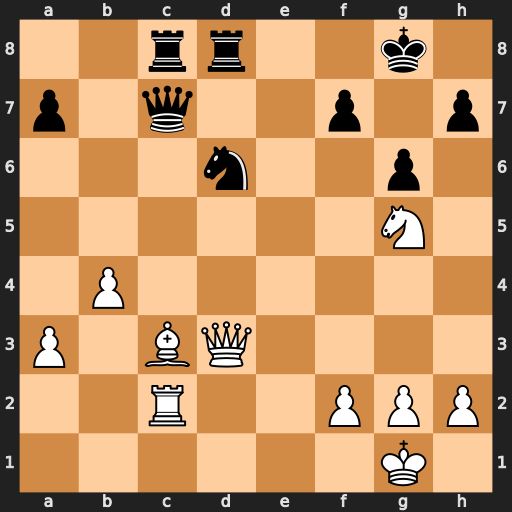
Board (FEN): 2rr2k1/p1q2p1p/3n2p1/6N1/1P6/P1BQ4/2R2PPP/6K1
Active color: w
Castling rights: -
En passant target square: -
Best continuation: Qd4 Qxc3 Rxc3